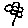
Label: flower